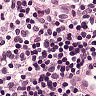
Metastatic tissue present: no